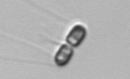
Label: Chaetoceros